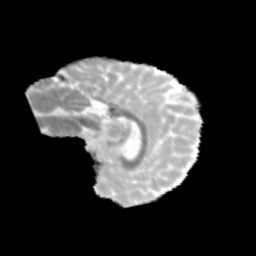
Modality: MD
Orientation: sagittal
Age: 13
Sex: female
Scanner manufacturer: siemens
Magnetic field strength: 3 T
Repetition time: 3.8 s
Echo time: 0.07 s